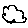
Label: cloud